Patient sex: F
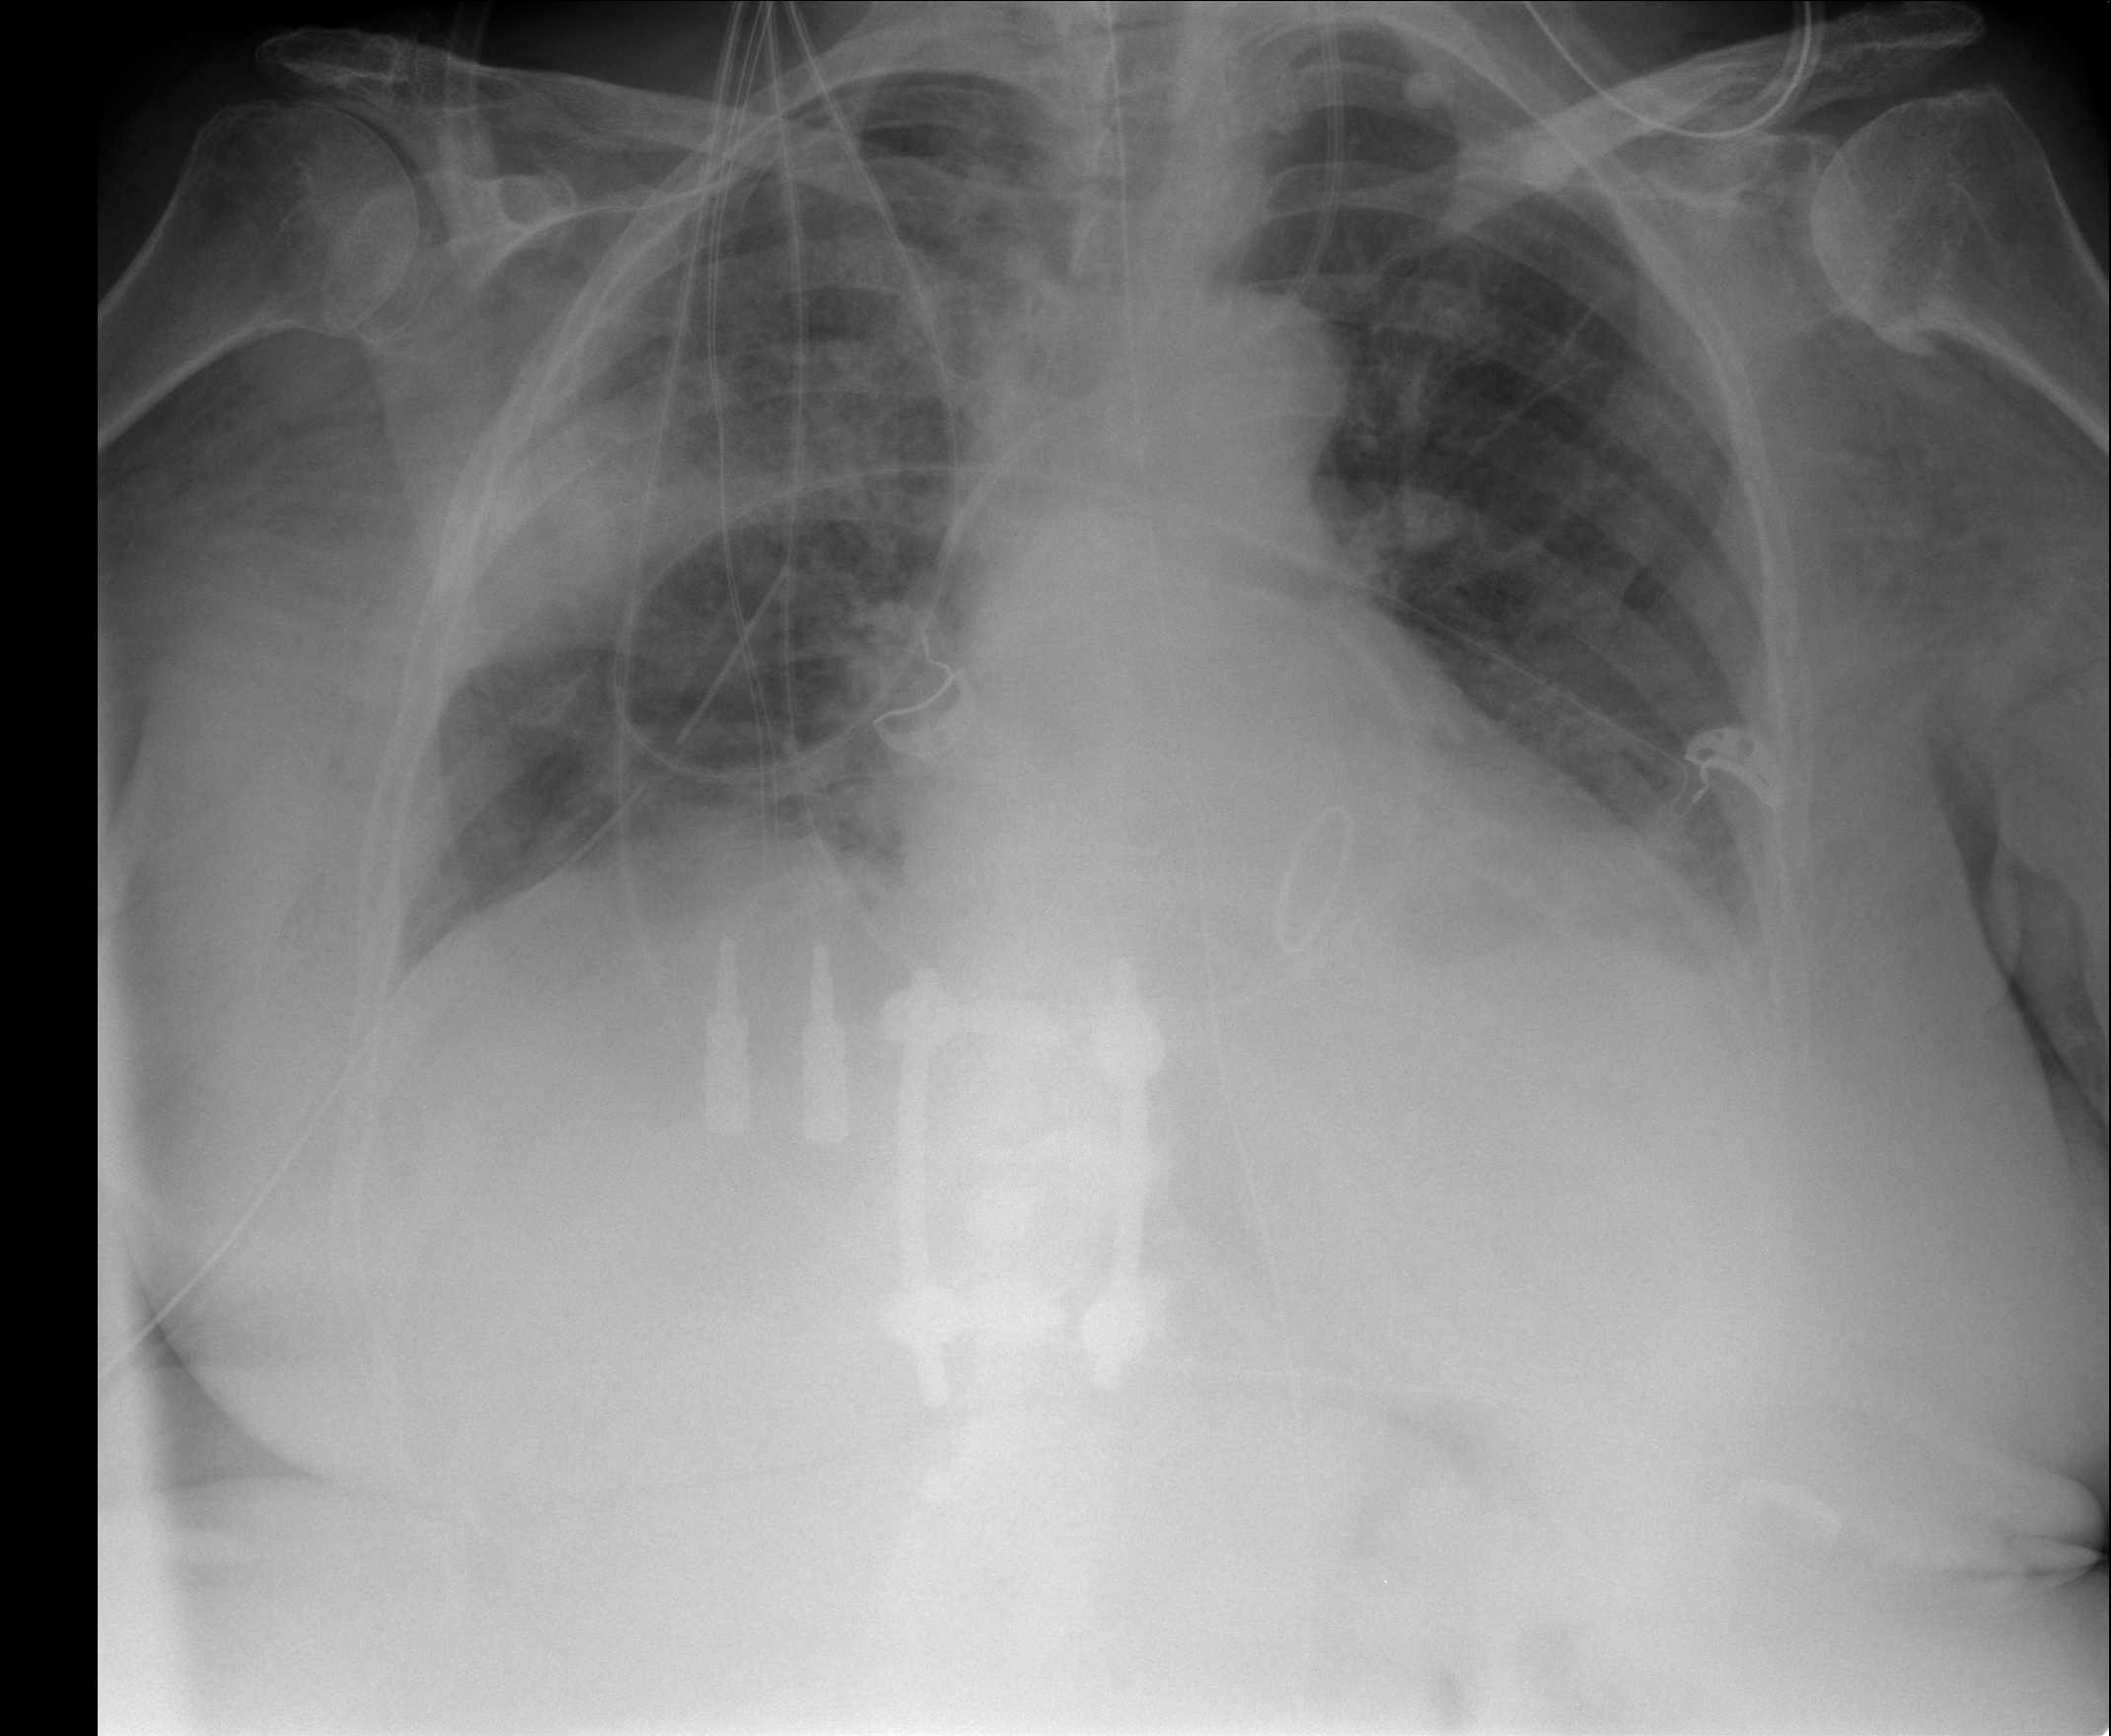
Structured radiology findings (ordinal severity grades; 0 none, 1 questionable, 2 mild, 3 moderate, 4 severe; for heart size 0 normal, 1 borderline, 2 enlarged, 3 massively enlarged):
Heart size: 0
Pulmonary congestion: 2
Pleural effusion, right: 2
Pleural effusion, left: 2
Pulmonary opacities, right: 2
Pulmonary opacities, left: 0
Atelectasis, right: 2
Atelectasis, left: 0